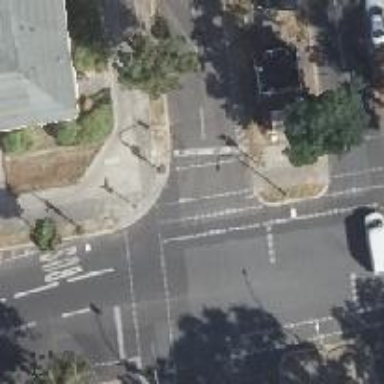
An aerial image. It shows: Road with traffic signals controlling the flow of traffic.